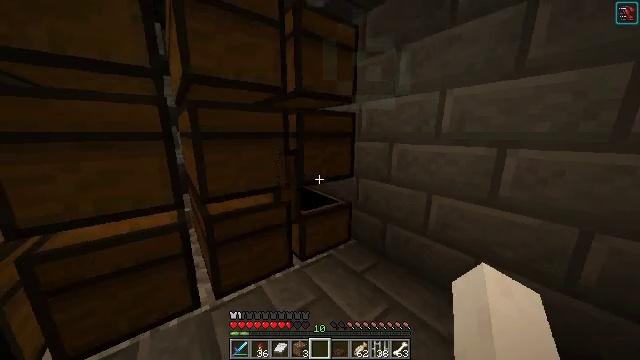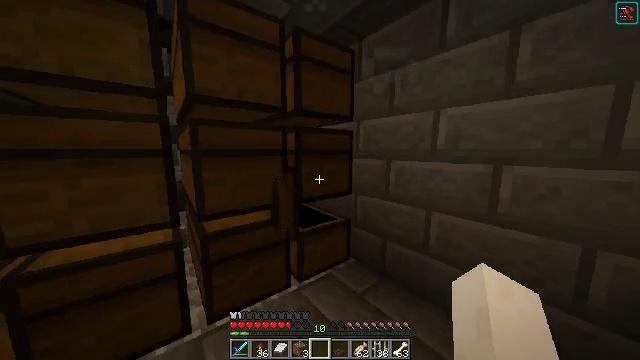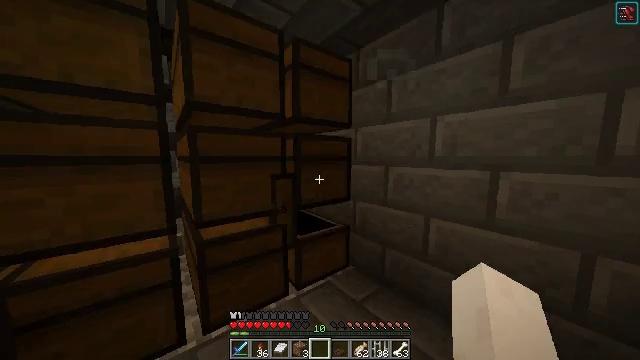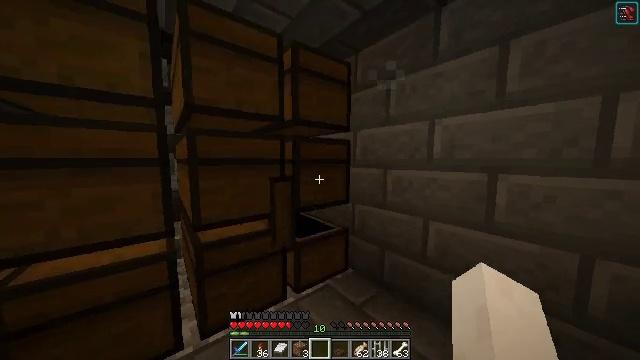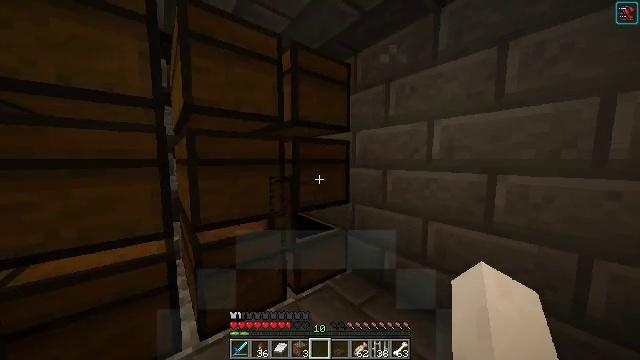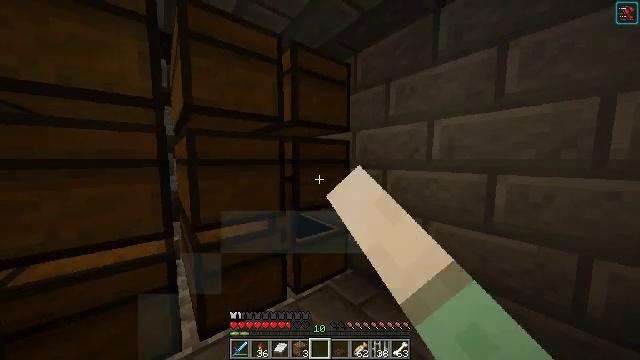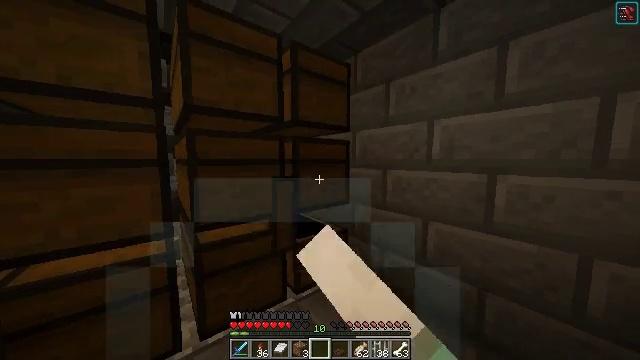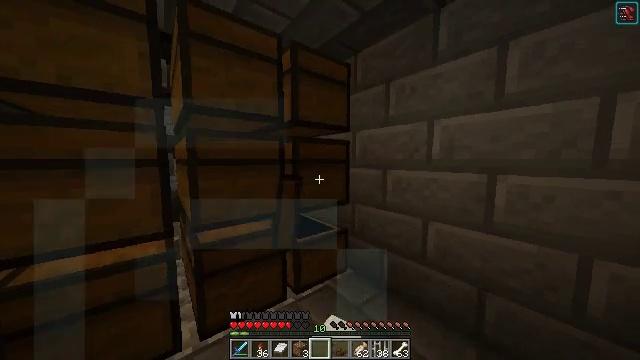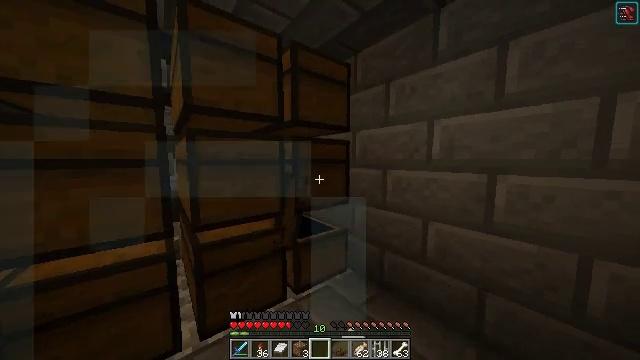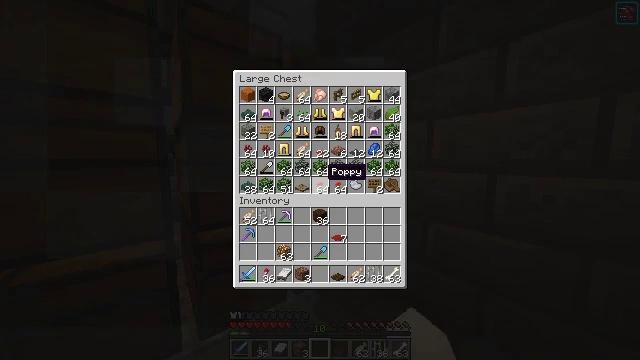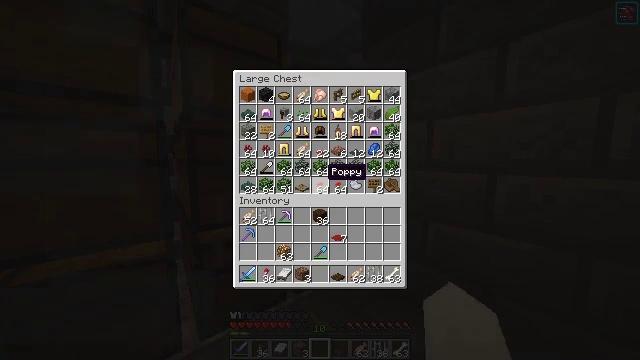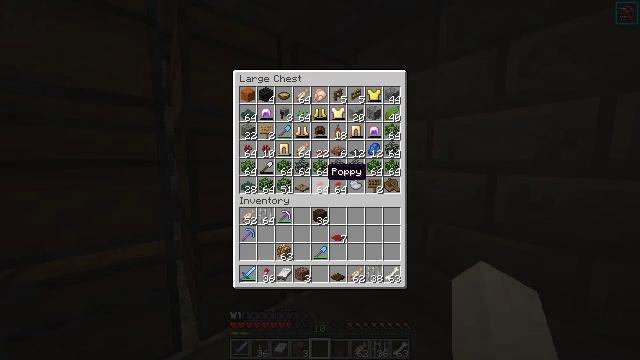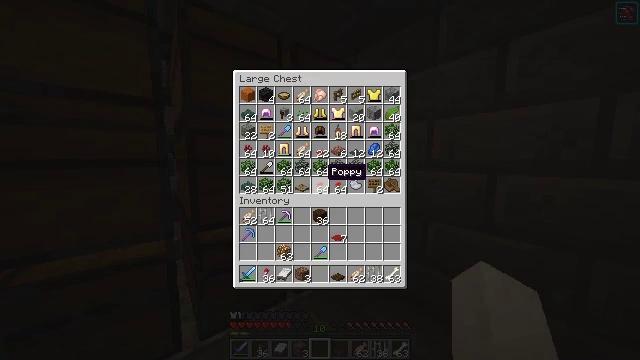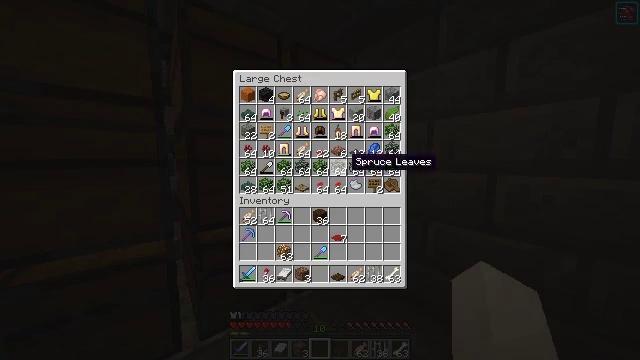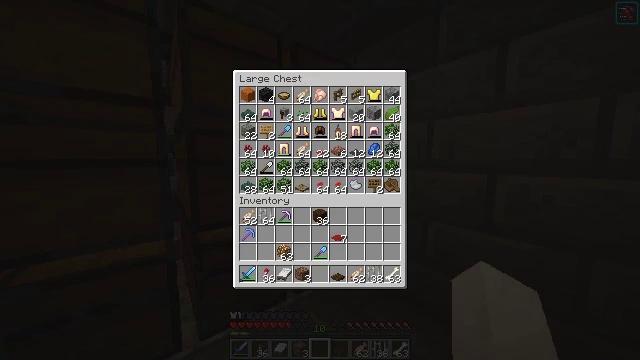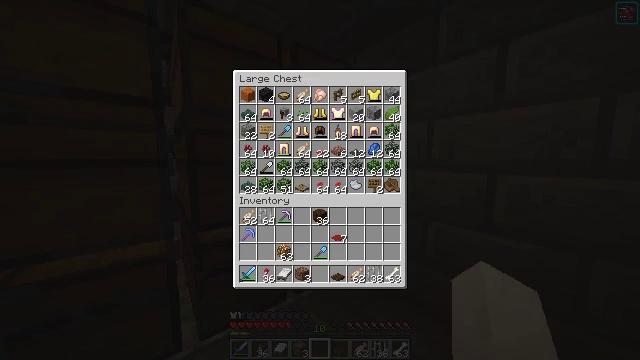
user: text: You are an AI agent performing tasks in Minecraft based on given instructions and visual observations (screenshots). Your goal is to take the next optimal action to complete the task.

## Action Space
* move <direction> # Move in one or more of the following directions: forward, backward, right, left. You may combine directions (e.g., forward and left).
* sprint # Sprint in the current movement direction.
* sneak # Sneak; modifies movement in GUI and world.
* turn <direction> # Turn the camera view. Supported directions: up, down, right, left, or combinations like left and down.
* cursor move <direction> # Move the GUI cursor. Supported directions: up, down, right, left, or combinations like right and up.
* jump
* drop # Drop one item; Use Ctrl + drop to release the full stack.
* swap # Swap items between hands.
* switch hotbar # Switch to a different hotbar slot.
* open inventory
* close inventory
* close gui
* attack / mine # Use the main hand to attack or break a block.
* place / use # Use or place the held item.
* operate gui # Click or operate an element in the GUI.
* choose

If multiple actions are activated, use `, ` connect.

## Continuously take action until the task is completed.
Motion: motion action
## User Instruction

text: Drop kelp from the inventory.
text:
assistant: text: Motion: turn up
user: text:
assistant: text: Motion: turn up
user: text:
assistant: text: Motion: no_op
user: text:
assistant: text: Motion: use / place
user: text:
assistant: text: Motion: use / place
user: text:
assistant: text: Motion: no_op
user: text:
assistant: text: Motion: no_op
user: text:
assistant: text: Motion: no_op
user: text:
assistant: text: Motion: open gui
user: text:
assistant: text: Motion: no_op
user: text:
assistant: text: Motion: no_op
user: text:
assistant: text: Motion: no_op
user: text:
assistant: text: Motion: cursor move right and up
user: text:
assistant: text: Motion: cursor move right and up
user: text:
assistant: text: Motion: cursor move right and up
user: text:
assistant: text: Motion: no_op
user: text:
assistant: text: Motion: no_op
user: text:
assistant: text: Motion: no_op
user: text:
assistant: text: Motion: no_op
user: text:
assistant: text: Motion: no_op
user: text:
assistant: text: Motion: no_op
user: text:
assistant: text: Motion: no_op
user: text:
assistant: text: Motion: no_op
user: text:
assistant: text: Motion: no_op
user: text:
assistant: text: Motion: no_op
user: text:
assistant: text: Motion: no_op
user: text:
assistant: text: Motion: no_op
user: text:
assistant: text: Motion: close gui
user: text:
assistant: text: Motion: open inventory
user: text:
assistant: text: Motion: no_op